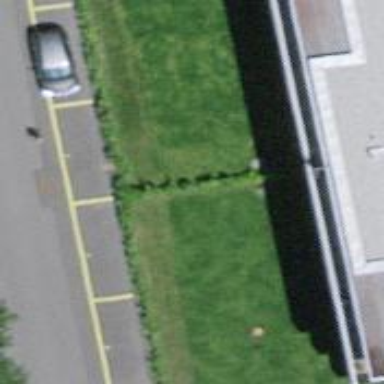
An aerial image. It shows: Parking area with surface.